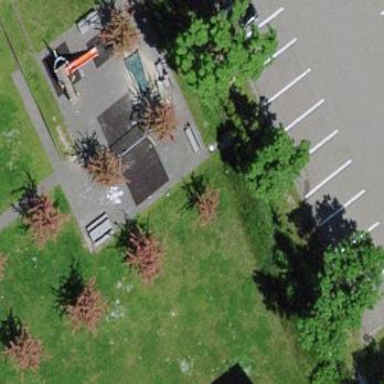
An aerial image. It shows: Playground area for leisure land.